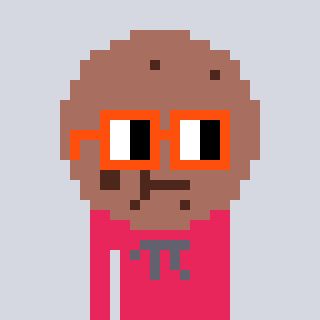
a pixel art character with square orange glasses, a cookie-shaped head and a redpinkish-colored body on a cool background